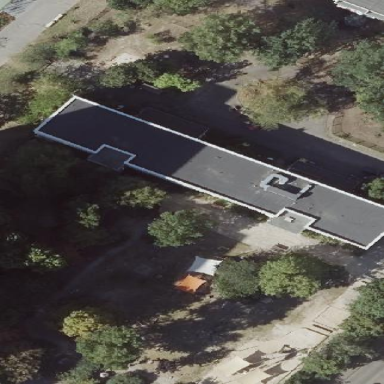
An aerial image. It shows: Kindergarten surrounded by metal fence.